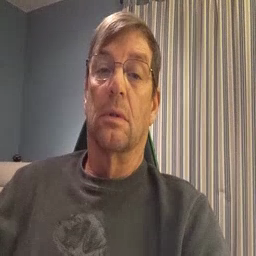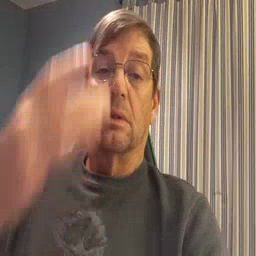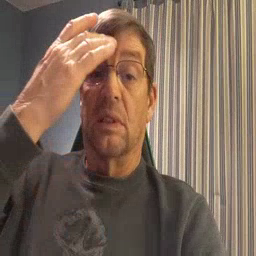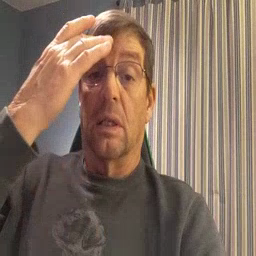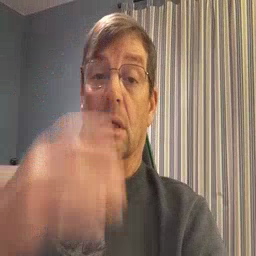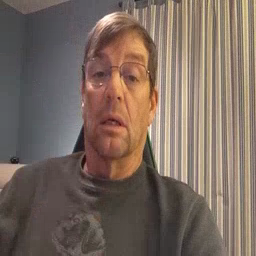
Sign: sick